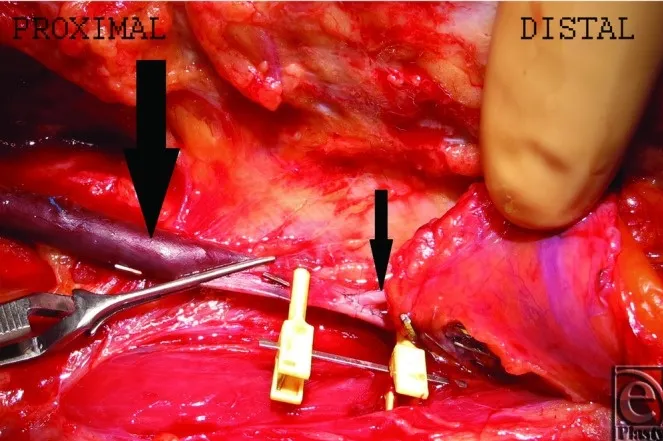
End-to-side arterial anastomosis between the right gastroepiploic artery (small arrow) and saphenous vein bypass graft (big arrow).
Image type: medical_photograph (other_medical_photograph)